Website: home-depot
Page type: billing-address
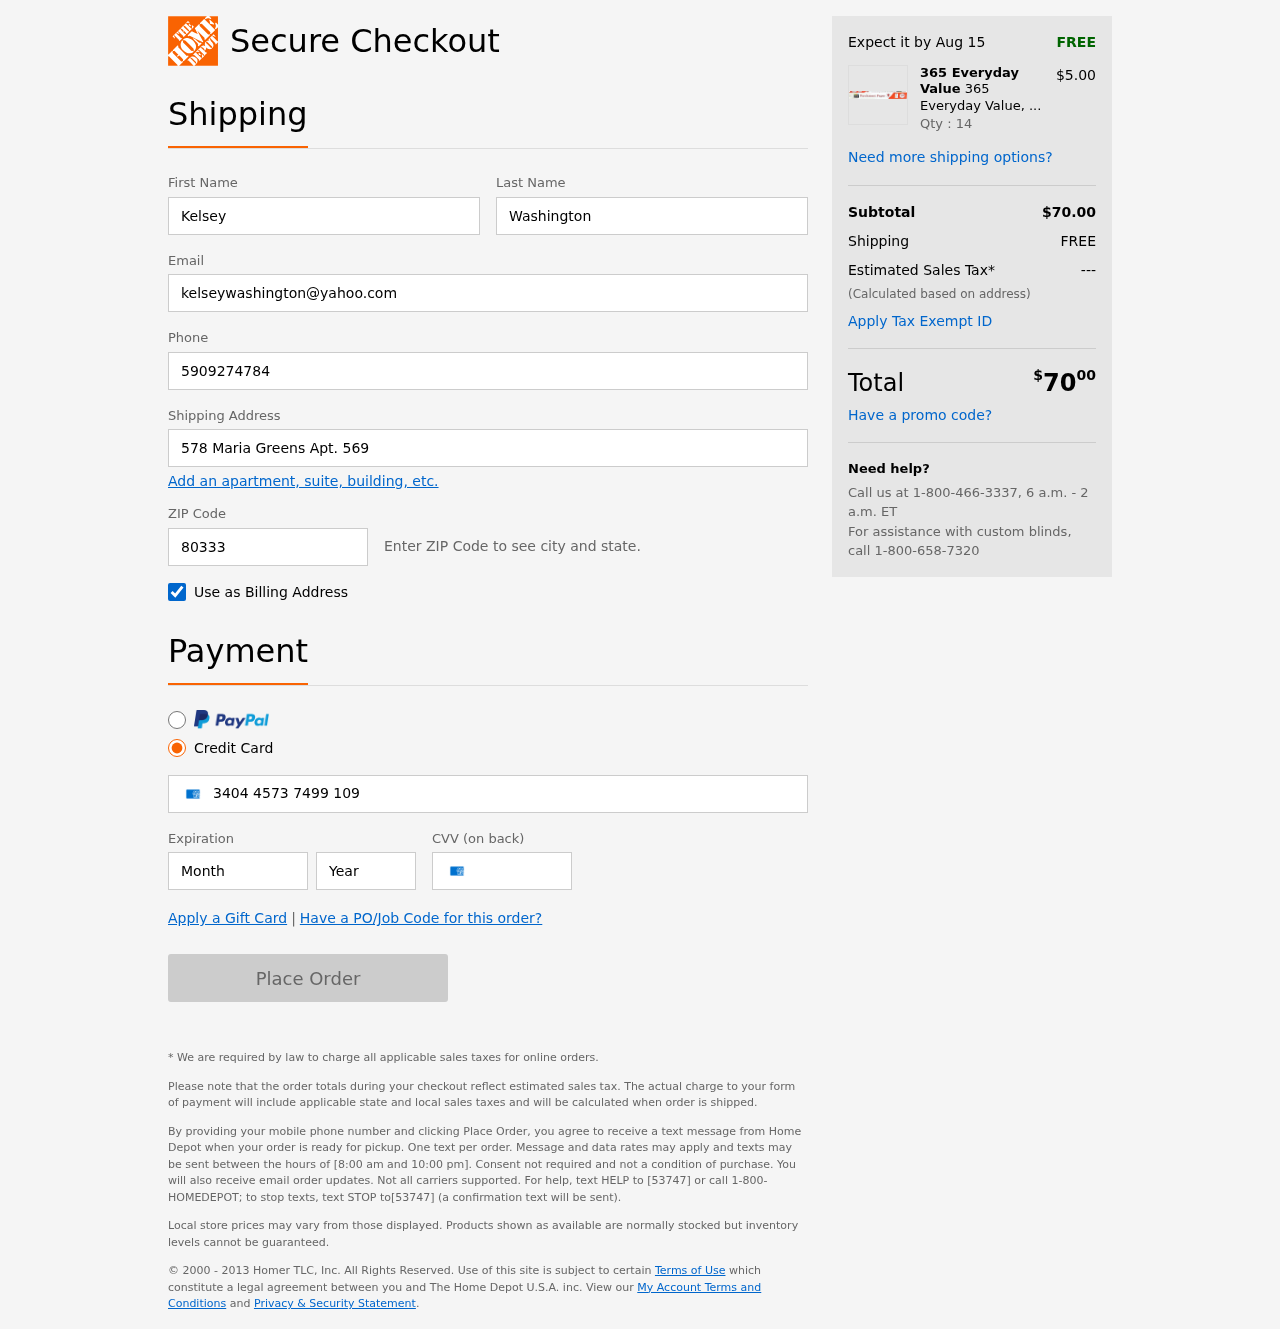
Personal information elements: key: PII_FIRSTNAME
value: Kelsey
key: PII_LASTNAME
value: Washington
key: PII_EMAIL
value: kelseywashington@yahoo.com
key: PII_PHONE
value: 5909274784
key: PII_STREET
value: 578 Maria Greens Apt. 569
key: PII_POSTCODE
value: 80333
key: PII_CARD_NUMBER
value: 3404 4573 7499 109
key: PII_CARD_EXPIRY_MONTH
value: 06
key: PII_CARD_CVV
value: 2435
Product elements: key: PRODUCT1_BRAND
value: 365 Everyday Value
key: PRODUCT1_NAME
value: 365 Everyday Value, Parchment Paper, 72 SQ FT
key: PRODUCT1_PRICE
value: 5
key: PRODUCT1_QUANTITY
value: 14
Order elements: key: ORDER_DELIVERY_DATE
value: Aug 15
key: ORDER_SUBTOTAL
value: $70.00
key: ORDER_SHIPPING_COST
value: FREE
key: ORDER_TAX
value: ---
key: ORDER_TOTAL2
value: $7000